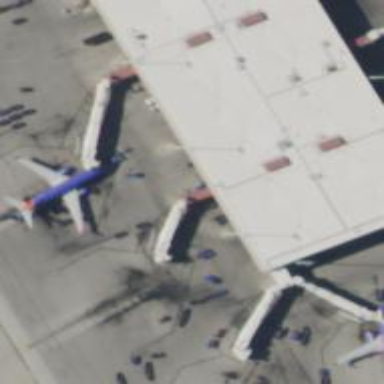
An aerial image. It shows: Airport gate.